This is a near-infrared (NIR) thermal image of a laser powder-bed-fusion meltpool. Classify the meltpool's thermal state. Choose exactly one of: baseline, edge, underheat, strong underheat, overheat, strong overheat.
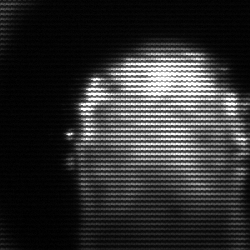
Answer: baseline